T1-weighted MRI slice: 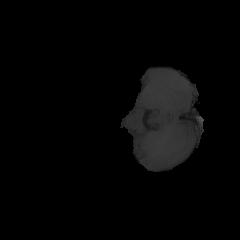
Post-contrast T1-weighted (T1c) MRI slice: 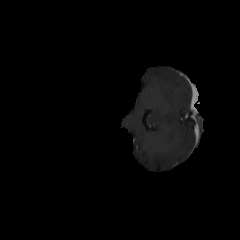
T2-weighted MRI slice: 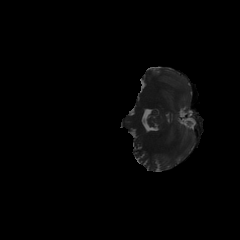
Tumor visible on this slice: no